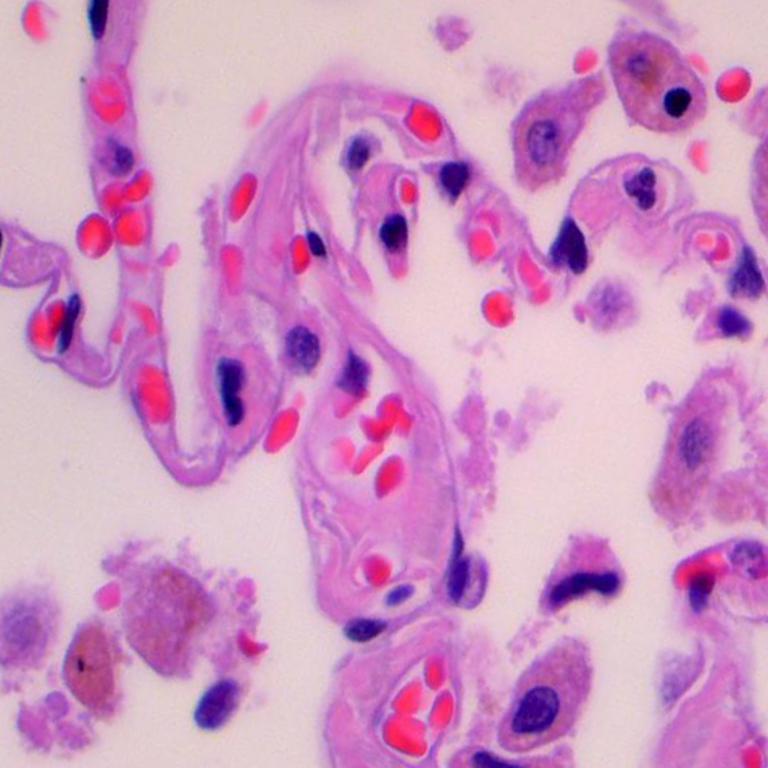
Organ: lung
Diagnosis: benign